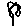
Label: flower